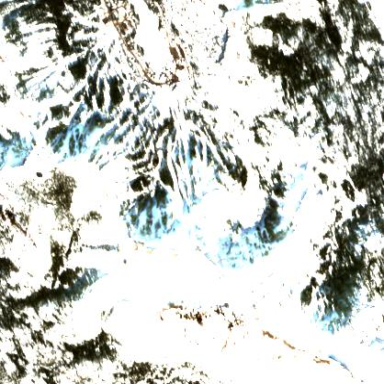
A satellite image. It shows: Area designated for winter sports.